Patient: sex F, age 68
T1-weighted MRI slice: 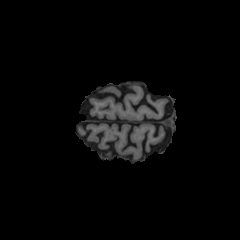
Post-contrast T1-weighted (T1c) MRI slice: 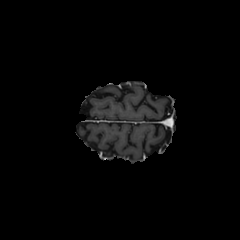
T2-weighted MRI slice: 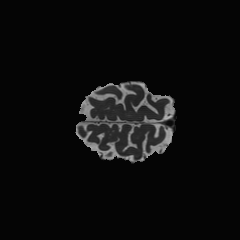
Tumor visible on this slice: no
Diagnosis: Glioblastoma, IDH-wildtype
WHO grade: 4